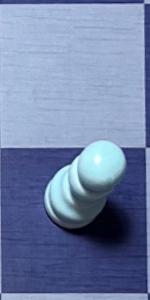
Label: Pawn_White